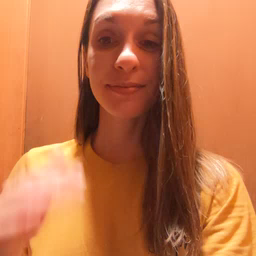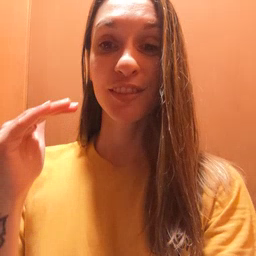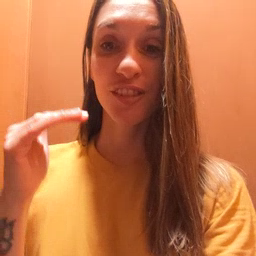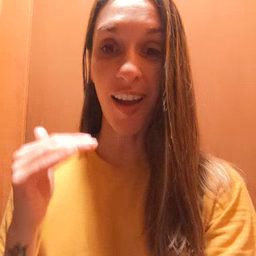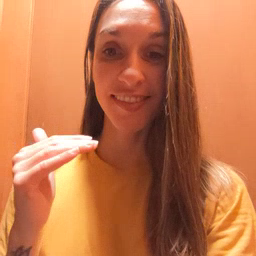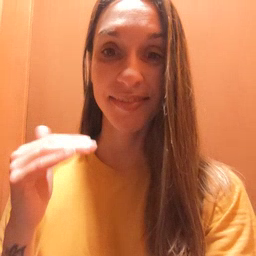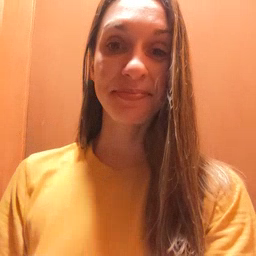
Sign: child